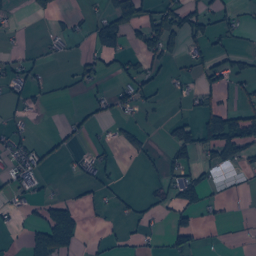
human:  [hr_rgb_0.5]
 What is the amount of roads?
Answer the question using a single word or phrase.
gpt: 106

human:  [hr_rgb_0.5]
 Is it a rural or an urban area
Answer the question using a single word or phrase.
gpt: rural

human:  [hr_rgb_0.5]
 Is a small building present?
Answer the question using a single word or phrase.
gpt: yes

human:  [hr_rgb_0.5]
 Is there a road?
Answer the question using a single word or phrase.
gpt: yes

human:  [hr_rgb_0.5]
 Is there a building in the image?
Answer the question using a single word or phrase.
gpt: yes

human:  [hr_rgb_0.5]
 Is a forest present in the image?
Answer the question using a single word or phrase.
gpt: yes

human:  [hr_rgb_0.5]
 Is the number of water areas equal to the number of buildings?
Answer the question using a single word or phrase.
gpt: no

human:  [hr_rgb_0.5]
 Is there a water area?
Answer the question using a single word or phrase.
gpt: yes

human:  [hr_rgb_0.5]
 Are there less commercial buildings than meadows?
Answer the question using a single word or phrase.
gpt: no

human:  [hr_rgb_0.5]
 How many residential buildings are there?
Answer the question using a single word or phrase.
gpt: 403

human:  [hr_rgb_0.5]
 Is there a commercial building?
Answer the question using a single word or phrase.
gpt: yes

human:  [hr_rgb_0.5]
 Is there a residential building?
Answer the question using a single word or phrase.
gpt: yes

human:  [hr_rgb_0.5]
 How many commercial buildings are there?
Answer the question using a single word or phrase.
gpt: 8

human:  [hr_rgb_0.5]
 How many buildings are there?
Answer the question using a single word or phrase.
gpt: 425

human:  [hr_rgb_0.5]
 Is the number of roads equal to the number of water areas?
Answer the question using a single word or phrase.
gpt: no

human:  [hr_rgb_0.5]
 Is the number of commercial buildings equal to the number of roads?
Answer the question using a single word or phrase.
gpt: no

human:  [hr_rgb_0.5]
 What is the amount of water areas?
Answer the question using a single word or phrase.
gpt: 10

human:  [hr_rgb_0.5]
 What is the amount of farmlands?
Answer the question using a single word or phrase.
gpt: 63

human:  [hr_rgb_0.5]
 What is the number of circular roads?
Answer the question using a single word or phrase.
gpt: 0

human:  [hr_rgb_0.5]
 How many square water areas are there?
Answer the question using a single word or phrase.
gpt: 0

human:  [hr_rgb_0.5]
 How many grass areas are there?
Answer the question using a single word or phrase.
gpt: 69

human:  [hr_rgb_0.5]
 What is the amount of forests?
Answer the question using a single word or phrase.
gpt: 93

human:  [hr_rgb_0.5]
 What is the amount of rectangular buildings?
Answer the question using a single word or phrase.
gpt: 289

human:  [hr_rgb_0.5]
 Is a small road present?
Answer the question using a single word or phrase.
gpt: yes

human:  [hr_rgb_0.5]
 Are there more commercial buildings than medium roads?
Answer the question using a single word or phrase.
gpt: yes

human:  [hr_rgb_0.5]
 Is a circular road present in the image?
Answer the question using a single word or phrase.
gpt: no

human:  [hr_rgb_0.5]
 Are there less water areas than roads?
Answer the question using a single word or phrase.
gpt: yes

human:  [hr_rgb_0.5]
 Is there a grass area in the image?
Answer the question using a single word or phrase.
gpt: yes

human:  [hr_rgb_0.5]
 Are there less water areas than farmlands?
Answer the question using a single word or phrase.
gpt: yes

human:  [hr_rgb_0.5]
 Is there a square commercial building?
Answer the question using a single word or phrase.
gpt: no

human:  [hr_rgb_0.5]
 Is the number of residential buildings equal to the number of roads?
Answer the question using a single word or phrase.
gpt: no

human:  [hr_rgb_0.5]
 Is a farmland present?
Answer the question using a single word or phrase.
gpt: yes

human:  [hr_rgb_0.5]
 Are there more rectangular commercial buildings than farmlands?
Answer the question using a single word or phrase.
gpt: no

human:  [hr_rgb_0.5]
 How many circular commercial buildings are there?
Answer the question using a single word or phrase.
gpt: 0

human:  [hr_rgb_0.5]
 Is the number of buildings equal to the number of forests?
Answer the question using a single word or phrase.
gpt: no

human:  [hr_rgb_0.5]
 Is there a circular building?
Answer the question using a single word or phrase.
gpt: yes

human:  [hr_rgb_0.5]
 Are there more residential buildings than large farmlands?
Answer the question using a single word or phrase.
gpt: yes

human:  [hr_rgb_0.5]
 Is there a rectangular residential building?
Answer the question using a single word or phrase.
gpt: yes

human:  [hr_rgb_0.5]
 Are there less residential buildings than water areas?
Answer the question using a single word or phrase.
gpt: no

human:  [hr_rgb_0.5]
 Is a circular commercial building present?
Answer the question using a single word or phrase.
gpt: no

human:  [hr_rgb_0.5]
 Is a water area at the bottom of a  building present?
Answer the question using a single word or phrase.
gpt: yes

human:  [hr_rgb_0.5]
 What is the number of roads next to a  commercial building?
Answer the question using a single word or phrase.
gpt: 46

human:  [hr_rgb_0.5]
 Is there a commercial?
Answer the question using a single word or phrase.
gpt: yes

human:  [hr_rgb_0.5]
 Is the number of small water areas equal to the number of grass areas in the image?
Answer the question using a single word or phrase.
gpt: no

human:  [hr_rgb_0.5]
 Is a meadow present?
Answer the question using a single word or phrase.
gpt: yes

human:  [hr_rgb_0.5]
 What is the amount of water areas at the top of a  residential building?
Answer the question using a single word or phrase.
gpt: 10

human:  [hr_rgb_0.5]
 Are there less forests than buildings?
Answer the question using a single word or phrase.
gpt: yes

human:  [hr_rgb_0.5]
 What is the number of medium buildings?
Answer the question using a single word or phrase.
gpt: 23

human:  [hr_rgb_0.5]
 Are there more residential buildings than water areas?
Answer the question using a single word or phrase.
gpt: yes

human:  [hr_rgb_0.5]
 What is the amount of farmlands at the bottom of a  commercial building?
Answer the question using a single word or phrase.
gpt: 38

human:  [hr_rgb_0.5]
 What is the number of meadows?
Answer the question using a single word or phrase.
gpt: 8

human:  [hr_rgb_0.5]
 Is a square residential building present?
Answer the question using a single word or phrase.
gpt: yes

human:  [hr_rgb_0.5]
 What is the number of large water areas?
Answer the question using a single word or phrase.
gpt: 0

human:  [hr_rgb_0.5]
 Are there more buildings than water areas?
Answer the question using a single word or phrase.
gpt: yes

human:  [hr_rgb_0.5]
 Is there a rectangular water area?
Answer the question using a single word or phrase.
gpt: no

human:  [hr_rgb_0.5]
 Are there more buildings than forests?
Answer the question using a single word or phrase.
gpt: yes

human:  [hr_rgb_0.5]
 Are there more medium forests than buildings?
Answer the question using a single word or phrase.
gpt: no

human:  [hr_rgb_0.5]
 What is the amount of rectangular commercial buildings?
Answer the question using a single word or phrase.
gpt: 5

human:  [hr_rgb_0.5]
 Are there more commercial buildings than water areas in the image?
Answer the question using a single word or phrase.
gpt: no

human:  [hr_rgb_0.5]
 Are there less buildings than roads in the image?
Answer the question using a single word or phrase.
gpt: no

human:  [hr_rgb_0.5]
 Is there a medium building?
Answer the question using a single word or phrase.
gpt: yes

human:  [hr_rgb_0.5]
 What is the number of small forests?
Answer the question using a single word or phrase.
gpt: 33

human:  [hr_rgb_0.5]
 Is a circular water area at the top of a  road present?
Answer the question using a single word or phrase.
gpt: no

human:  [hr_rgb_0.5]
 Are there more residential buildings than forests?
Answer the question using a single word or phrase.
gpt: yes